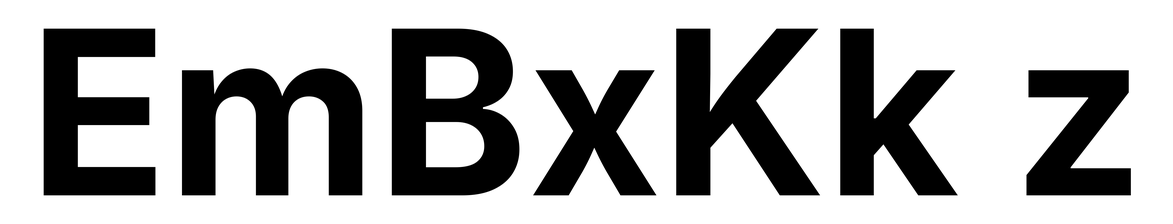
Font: Inter_Bold